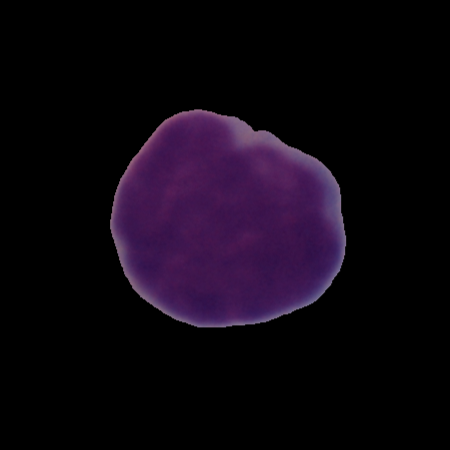
Label: cancer